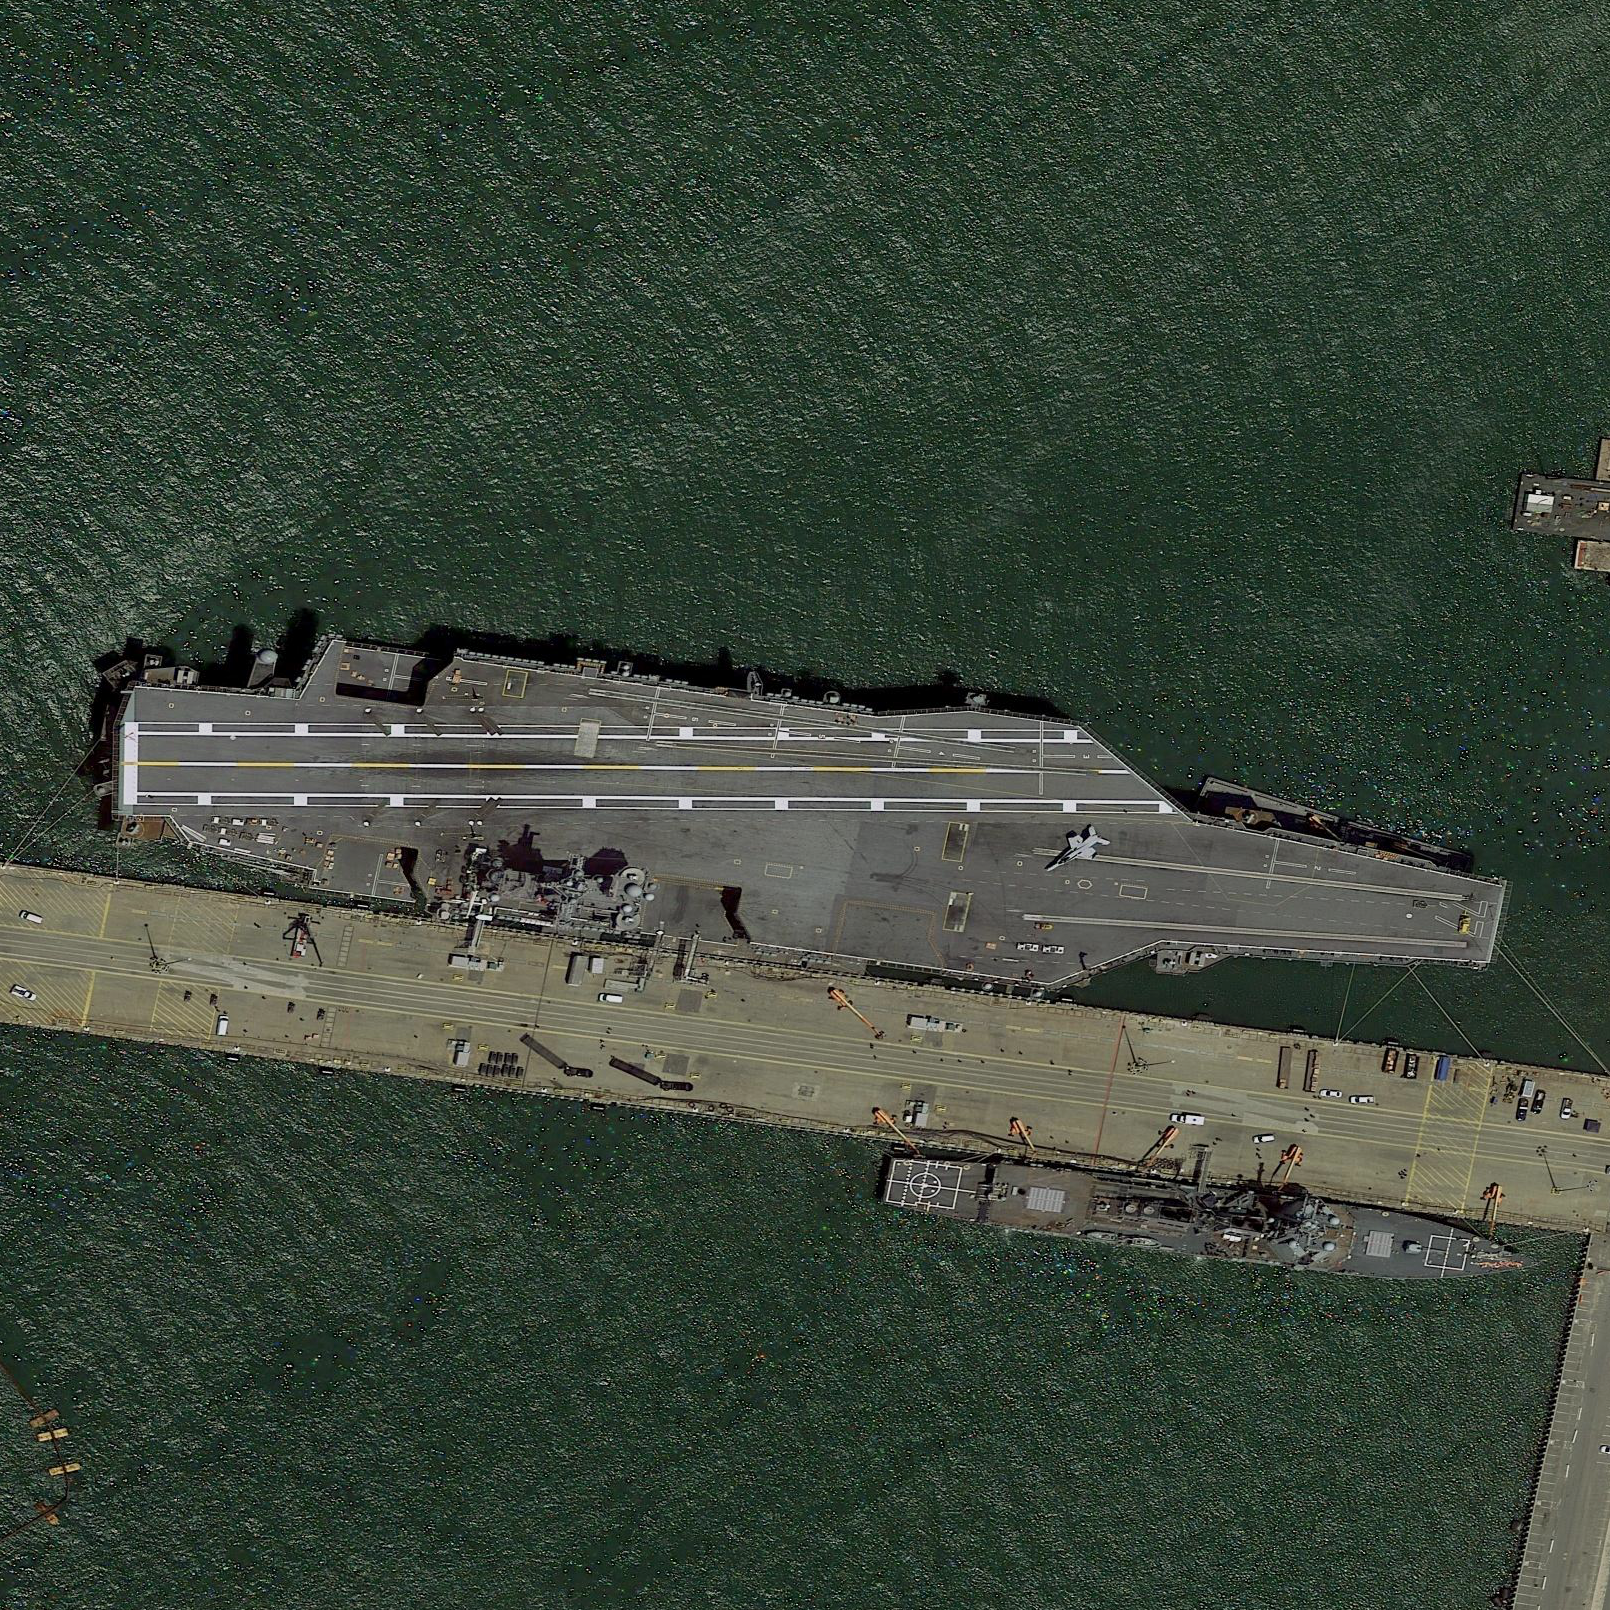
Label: aircraft_carrier